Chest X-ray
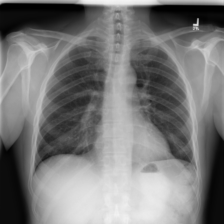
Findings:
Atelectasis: negative
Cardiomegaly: negative
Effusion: negative
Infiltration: negative
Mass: negative
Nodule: negative
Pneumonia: negative
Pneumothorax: negative
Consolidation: negative
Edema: negative
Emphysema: negative
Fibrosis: negative
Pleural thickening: negative
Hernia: negative